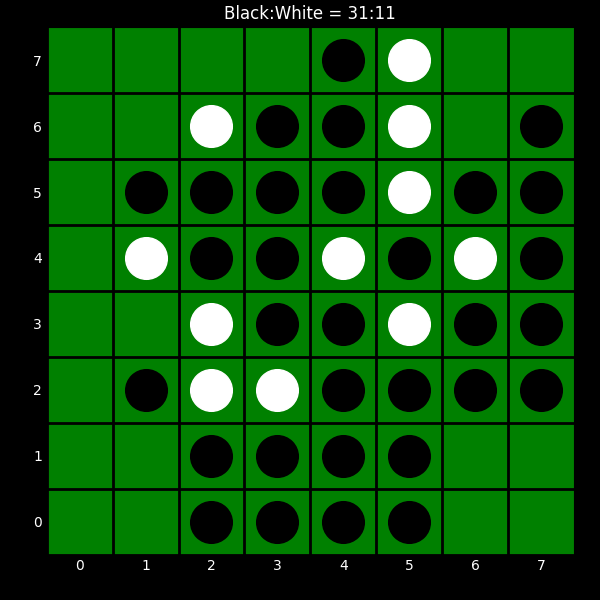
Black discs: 31
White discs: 11